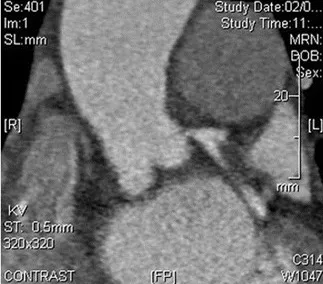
C; Visualization of the left coronary artery with computed tomography coronary angiogram showing 80% stenosis in the common trunk.
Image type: radiology (ct)